Question:
When i go to modules tab i can't find "new module install" link
Please tell me how to view this new module install link in drupal-7
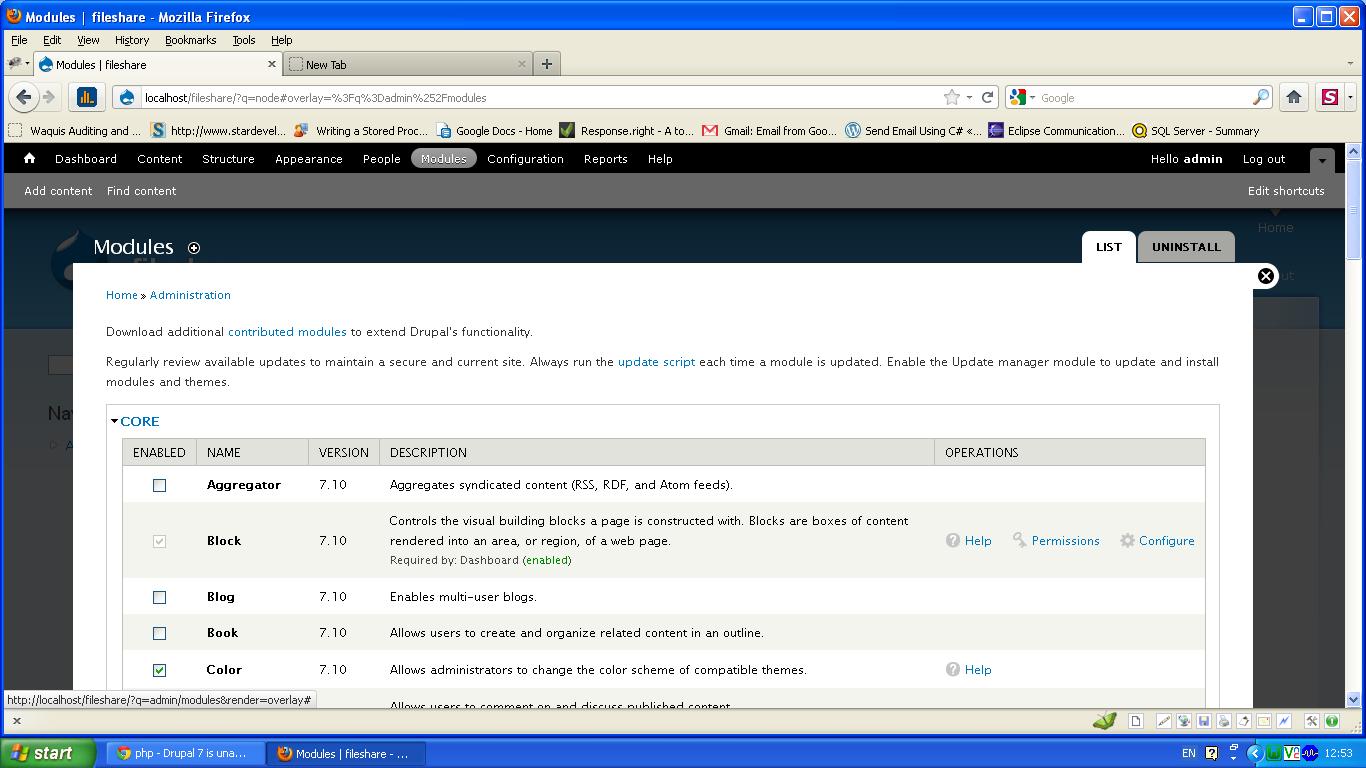
Answer: You're also missing the "Update" tab which leads me to believe you don't have the "Update Manager" module enabled. It's in the list under "Core", just enable that and the "Install new module" link will appear.